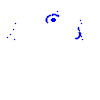
Particle: pion